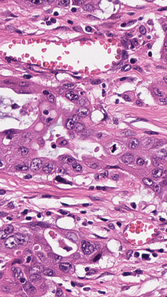
Tumor epithelial tissue: yes
Tumor-associated stroma tissue: yes
Normal tissue: no